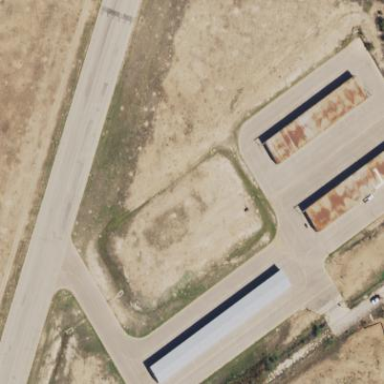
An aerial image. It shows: Apron at the airport with asphalt surface.